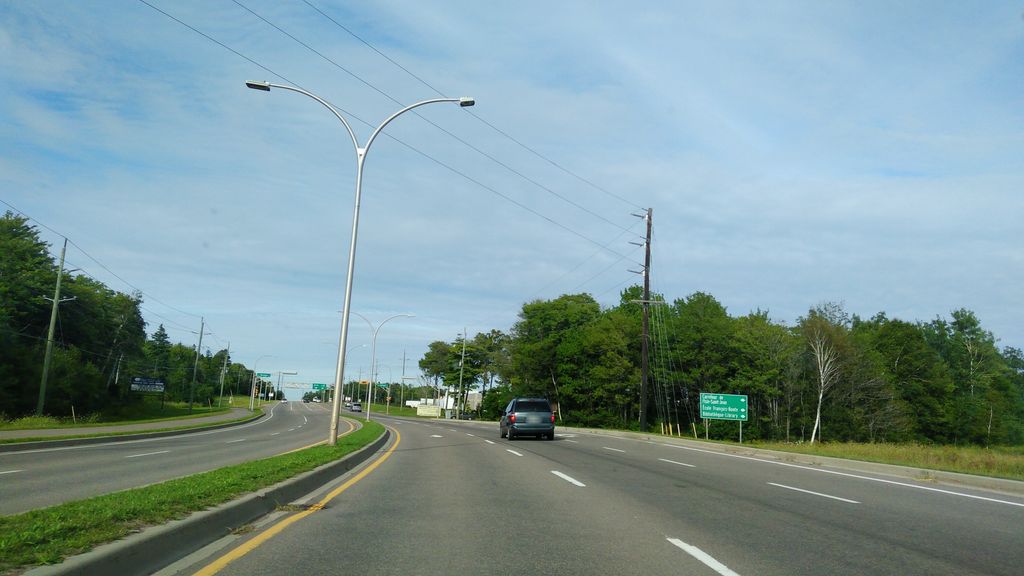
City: charlottetown